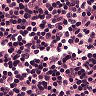
Metastatic tissue present: no